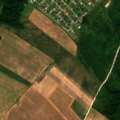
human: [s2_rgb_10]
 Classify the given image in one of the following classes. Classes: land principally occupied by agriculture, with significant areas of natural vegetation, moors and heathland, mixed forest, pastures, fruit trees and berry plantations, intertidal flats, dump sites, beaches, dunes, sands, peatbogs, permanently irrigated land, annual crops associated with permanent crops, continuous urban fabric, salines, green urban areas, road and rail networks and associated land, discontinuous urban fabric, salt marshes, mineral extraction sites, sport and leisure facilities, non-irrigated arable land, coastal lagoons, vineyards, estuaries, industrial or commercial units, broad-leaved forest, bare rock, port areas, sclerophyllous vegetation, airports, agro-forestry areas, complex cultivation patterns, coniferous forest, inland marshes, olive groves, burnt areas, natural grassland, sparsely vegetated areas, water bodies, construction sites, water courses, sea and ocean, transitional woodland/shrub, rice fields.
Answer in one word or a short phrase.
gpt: industrial or commercial units, non-irrigated arable land, complex cultivation patterns, land principally occupied by agriculture, with significant areas of natural vegetation, broad-leaved forest, transitional woodland/shrub